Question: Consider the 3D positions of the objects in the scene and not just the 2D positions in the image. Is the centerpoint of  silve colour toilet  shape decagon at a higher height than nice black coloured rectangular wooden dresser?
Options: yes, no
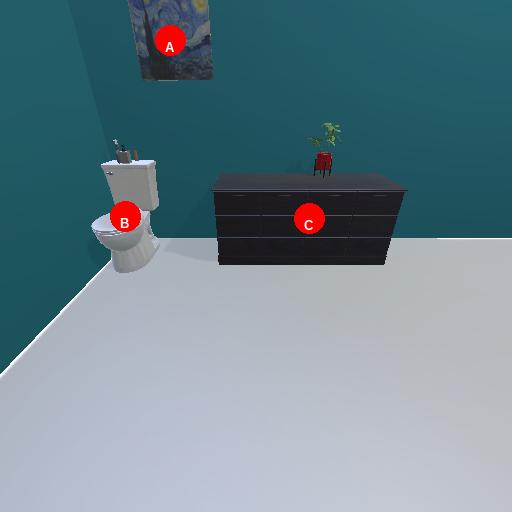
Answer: yes